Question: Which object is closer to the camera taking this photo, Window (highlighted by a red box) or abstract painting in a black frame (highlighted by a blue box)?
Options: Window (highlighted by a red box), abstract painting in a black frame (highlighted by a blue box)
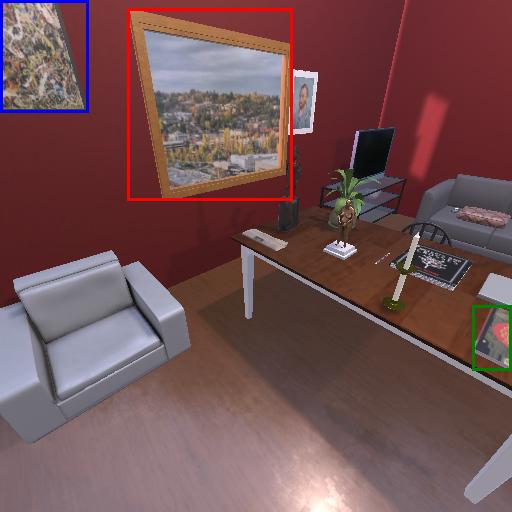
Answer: Window (highlighted by a red box)